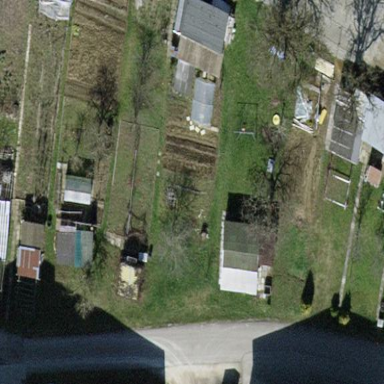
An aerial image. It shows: Allotments area.